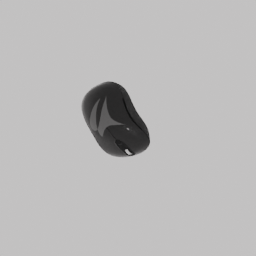
Label: electronics